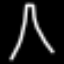
Label: The Eiffel Tower